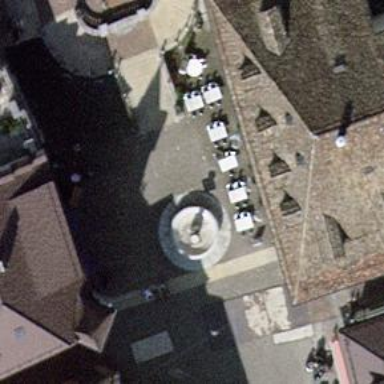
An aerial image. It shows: Beautiful fountain.